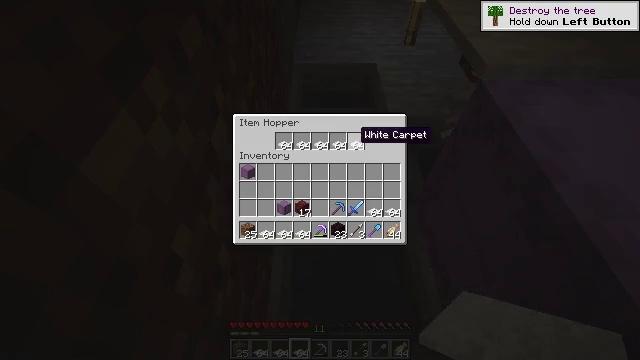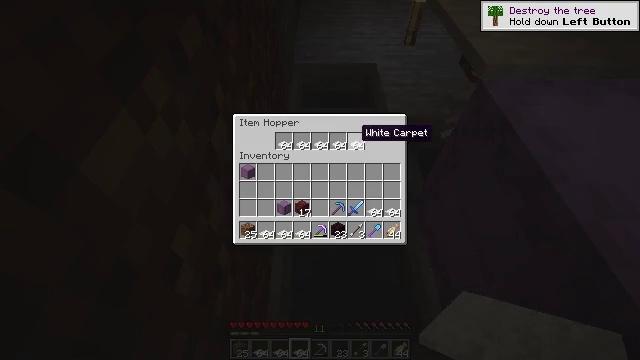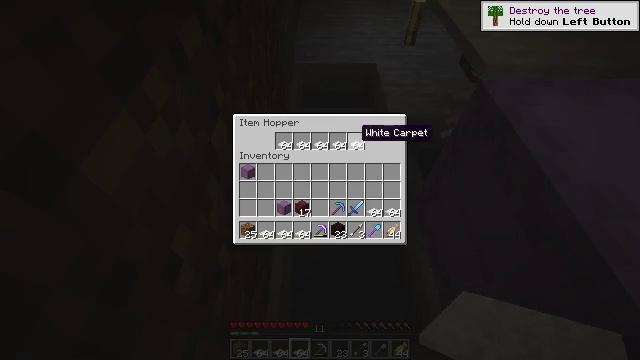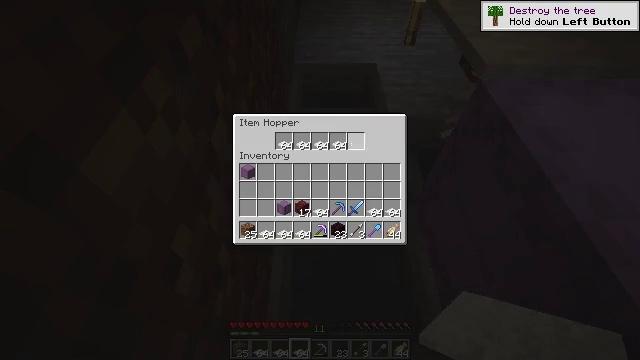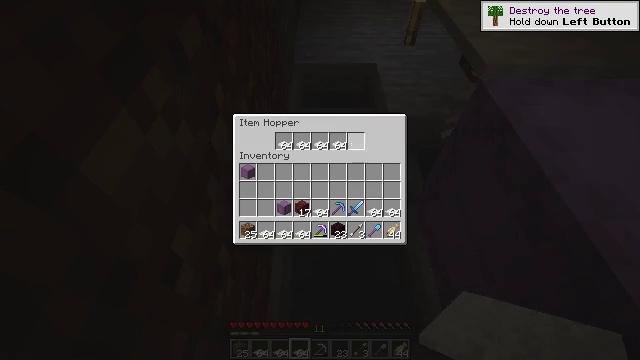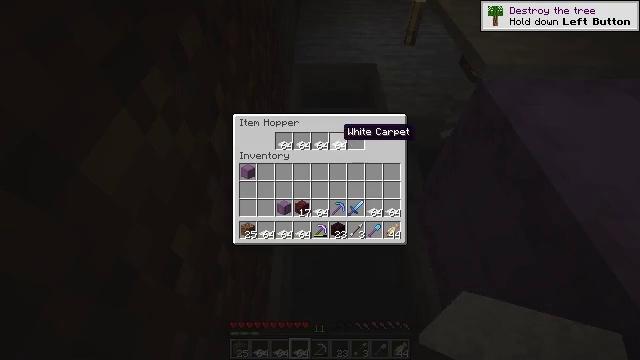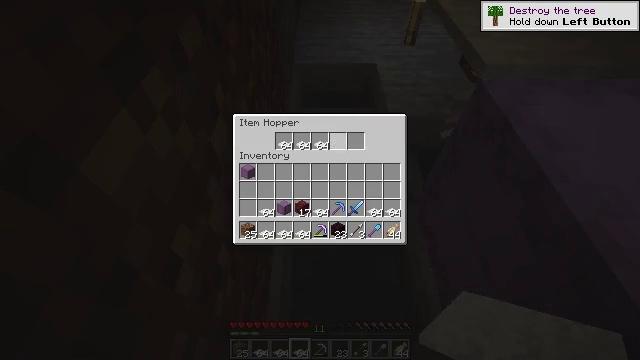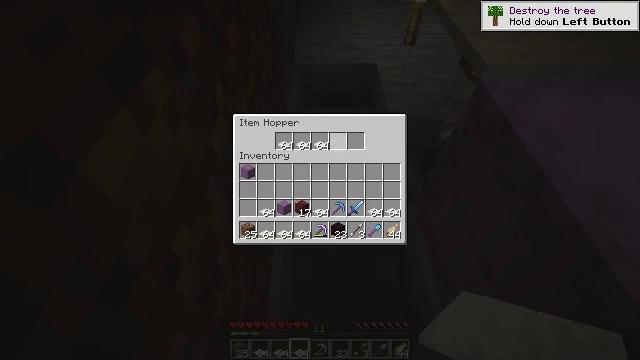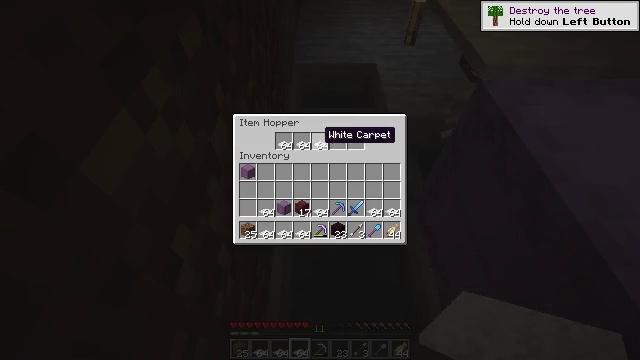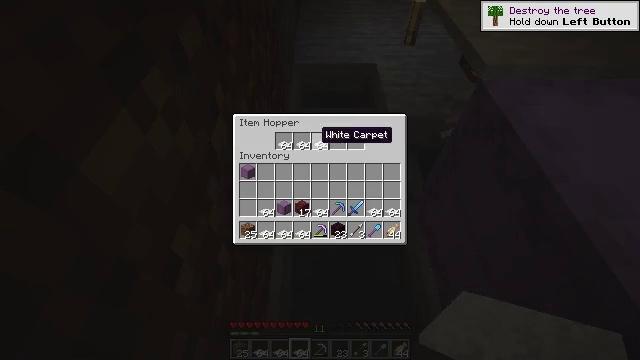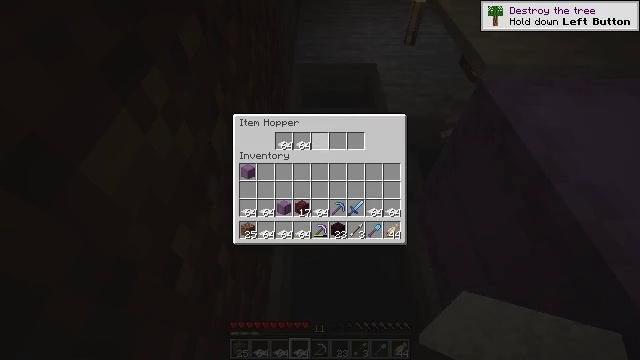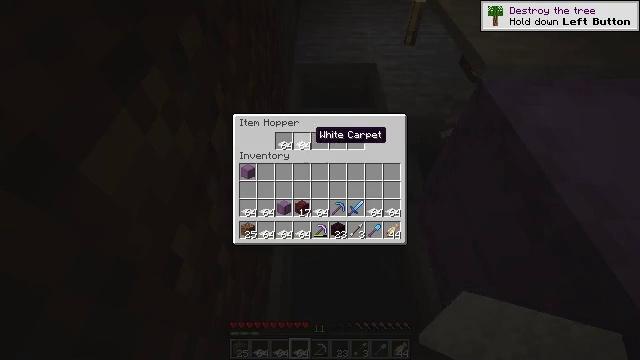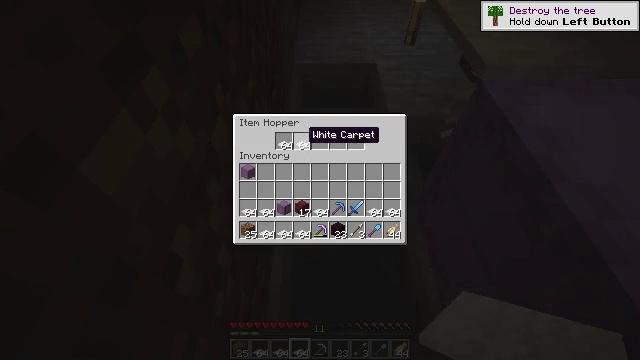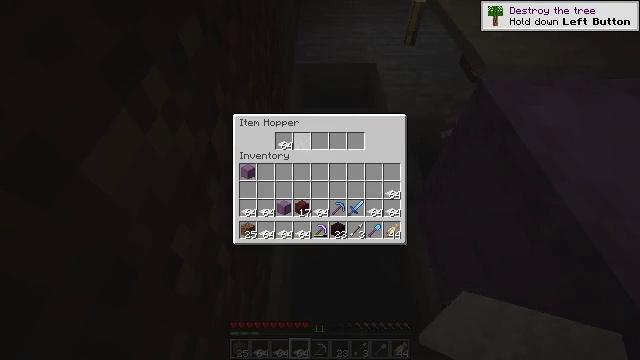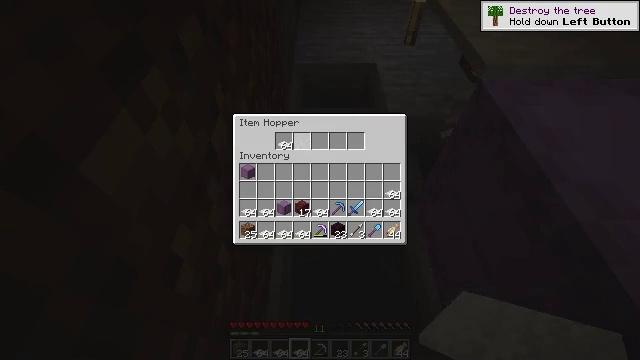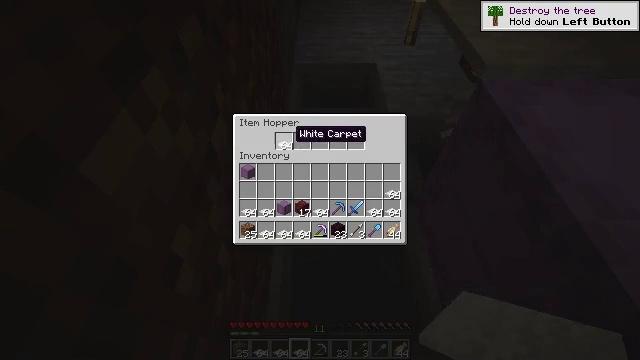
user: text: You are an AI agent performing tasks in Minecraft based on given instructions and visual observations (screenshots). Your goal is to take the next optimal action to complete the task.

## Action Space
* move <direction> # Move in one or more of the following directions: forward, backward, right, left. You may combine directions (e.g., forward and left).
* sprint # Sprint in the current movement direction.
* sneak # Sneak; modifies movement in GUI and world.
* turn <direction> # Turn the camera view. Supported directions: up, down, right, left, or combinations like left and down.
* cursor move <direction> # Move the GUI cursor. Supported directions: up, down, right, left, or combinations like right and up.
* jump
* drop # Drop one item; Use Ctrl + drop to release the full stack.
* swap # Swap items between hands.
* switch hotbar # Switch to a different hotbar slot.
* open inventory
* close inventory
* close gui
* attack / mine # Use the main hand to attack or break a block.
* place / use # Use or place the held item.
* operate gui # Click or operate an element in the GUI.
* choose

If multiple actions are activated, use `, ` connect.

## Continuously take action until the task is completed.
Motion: motion action
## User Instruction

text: Retrieve the shulker box into the inventory.
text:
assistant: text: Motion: sneak
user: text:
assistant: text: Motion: sneak
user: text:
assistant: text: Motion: sneak, choose
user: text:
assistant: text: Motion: sneak, choose
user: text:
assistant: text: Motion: sneak, cursor move left
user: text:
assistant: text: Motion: sneak, choose
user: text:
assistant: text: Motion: sneak, choose
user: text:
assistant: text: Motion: sneak, cursor move left
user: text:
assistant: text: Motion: sneak
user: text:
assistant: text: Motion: sneak, choose
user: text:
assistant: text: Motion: sneak, choose
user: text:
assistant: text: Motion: sneak, cursor move left
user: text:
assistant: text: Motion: sneak, choose
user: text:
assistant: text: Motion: sneak, choose
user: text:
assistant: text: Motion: sneak, cursor move left
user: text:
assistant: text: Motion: sneak
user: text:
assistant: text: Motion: sneak, choose
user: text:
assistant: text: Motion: sneak, choose
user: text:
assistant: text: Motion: sneak
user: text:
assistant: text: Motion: sneak
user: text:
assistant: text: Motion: close gui
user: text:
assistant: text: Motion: turn right and up
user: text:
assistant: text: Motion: turn up
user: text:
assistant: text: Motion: turn up
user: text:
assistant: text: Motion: turn right and up
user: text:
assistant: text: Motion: turn up, use / place
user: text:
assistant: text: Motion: use / place
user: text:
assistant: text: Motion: use / place
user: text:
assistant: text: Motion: no_op
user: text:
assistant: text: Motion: no_op